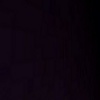
Label: space